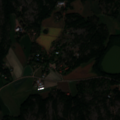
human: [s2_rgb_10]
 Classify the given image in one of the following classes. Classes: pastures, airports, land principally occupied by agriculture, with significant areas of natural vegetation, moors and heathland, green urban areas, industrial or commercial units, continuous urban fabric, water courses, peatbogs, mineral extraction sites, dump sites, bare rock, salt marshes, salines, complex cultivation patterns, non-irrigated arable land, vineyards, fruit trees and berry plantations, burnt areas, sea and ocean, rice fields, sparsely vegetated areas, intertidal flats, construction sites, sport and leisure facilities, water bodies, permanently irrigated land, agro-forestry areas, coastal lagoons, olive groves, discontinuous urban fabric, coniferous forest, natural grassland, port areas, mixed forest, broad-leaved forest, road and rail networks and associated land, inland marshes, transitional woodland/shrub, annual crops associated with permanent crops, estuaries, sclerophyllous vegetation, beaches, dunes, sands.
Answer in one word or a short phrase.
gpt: land principally occupied by agriculture, with significant areas of natural vegetation, mixed forest